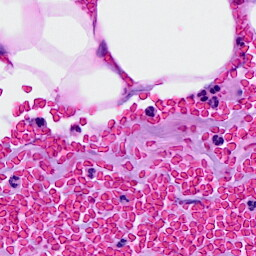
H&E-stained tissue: Breast